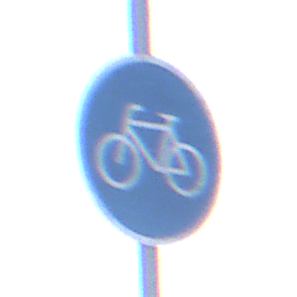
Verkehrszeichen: Radweg
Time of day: Midday
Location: Roofed (Underpass)
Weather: Clear
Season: NotSpecified
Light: Natural